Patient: sex F, age 70
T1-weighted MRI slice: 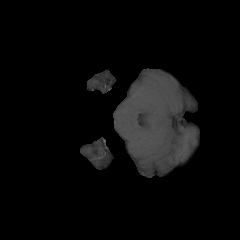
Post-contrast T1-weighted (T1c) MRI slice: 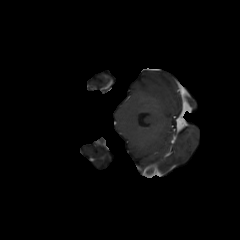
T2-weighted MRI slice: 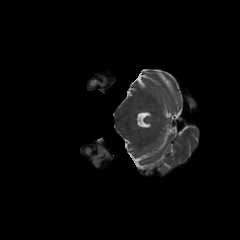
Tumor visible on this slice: no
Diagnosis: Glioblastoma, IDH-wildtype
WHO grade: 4